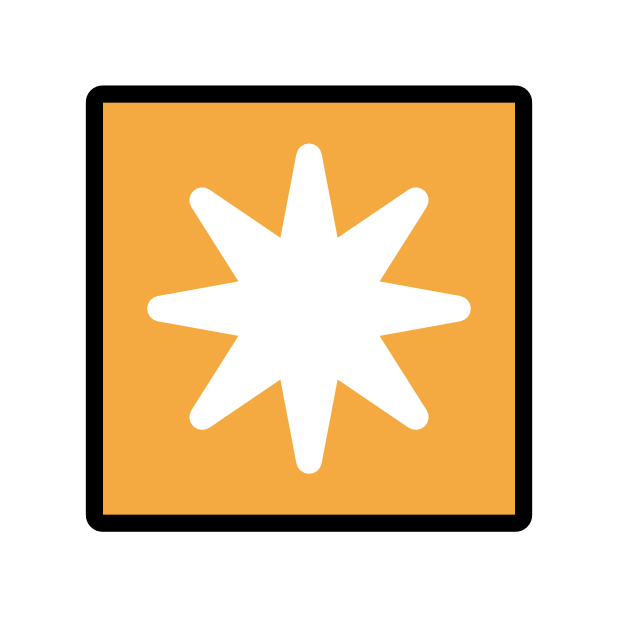
Emoji: ✴
Name: eight pointed black star
Unicode: 0x2734